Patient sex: M
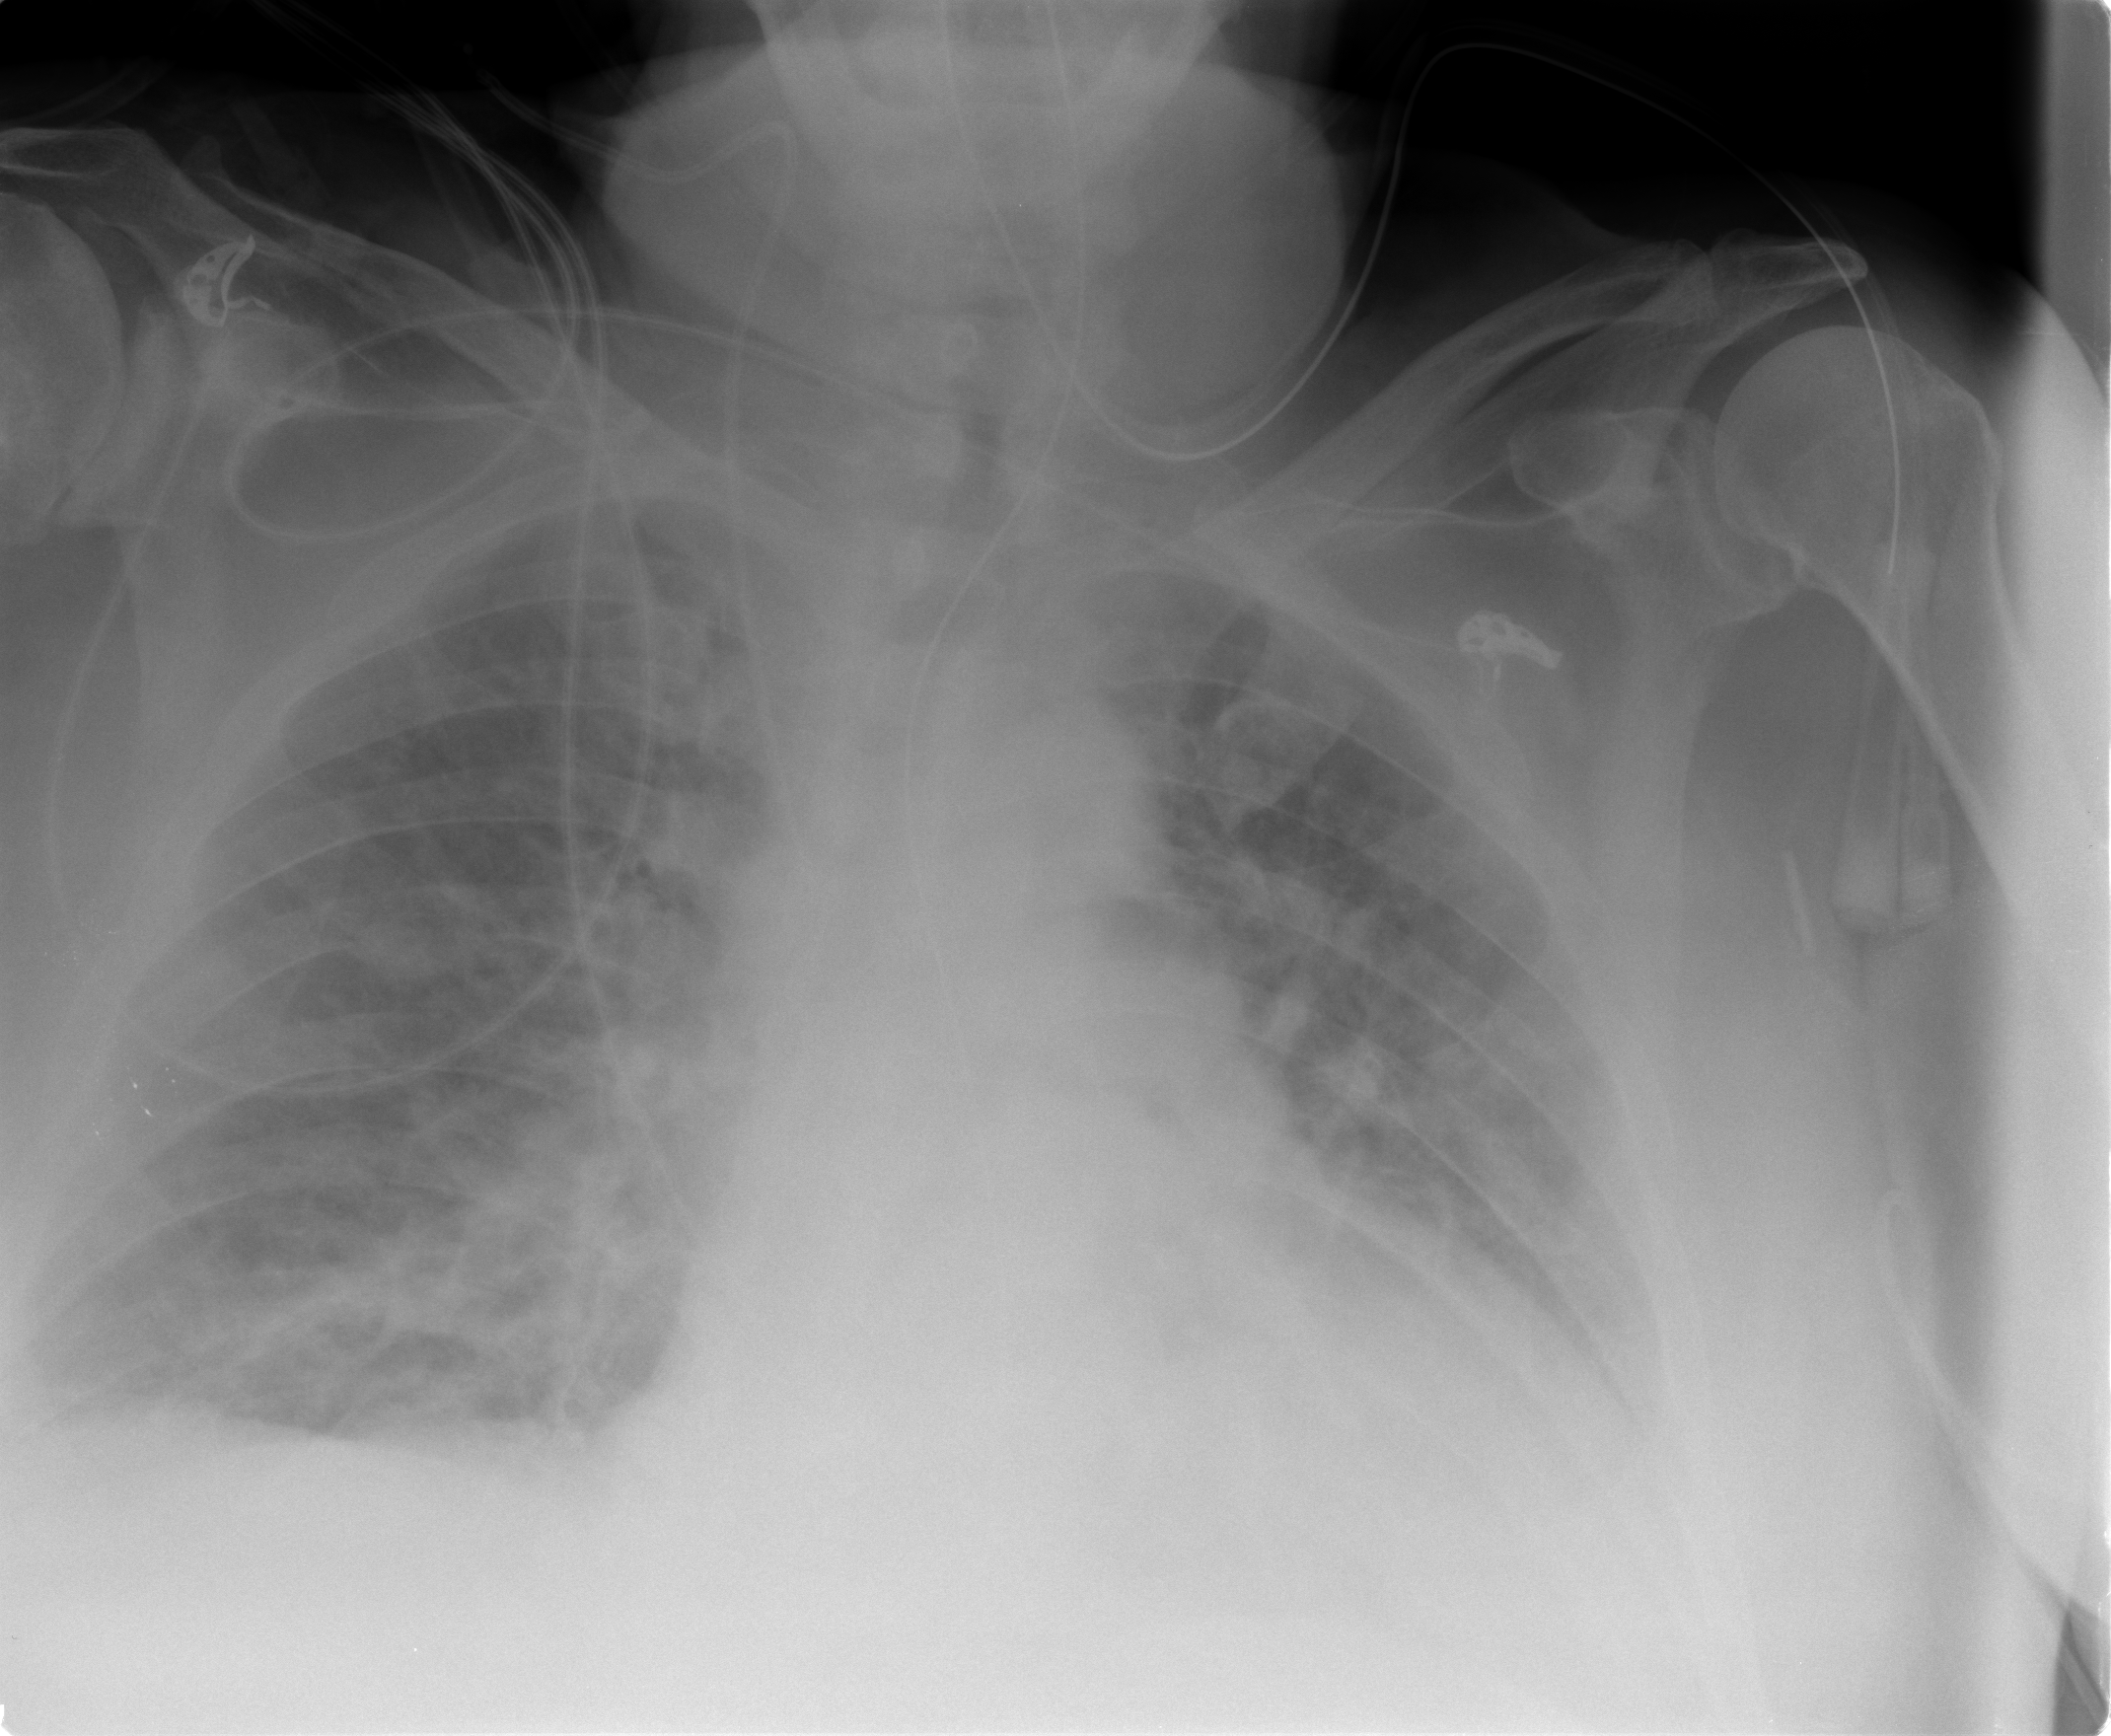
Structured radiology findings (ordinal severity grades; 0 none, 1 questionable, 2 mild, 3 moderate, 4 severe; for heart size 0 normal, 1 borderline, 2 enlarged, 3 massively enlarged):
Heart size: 1
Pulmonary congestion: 2
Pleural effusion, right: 2
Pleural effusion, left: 2
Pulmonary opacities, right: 0
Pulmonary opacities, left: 0
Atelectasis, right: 2
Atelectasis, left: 2